Field crop: maize
Growth stage: 2
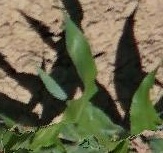
Species: maize